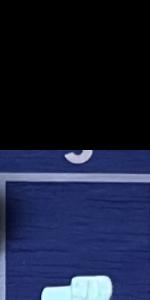
Label: Empty